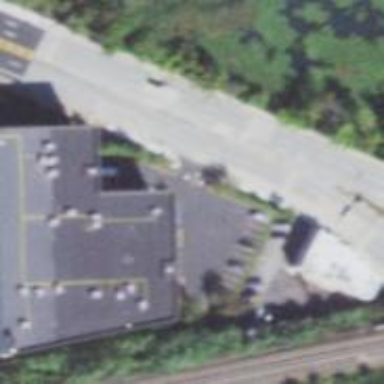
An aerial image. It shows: Building housing storage rental shop.